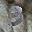
Label: 3